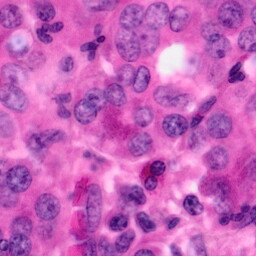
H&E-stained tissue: Pancreatic